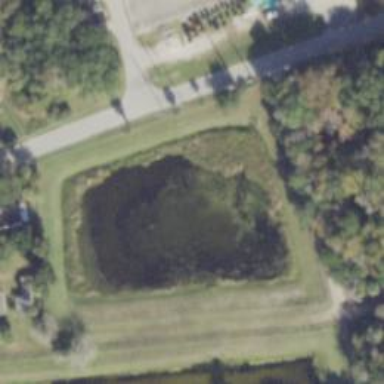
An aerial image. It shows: Serene pond surrounded by nature.